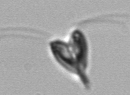
Label: Pyramimonas_longicauda